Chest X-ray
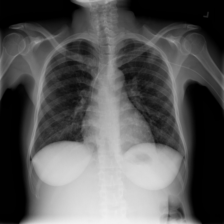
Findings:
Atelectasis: negative
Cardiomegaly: negative
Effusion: negative
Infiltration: negative
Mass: negative
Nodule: positive
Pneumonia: negative
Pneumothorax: negative
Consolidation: negative
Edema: negative
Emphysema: negative
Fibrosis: negative
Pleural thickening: negative
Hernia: negative